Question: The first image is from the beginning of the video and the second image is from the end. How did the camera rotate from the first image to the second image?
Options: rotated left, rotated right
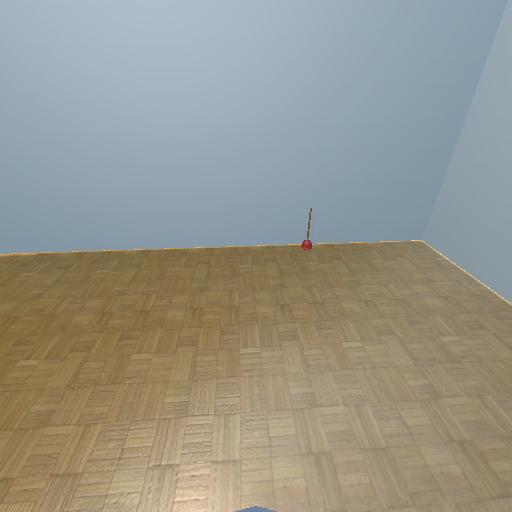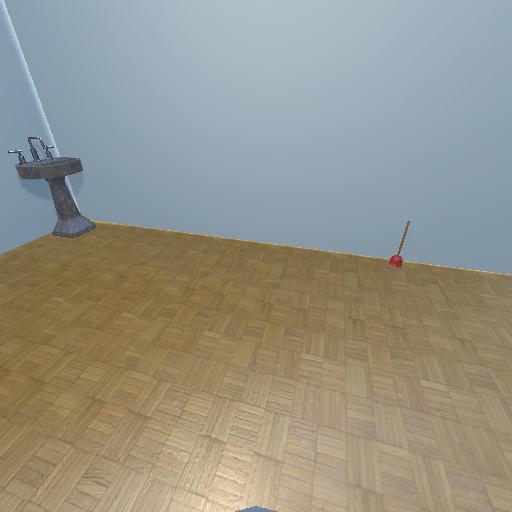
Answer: rotated left